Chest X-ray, PA view. Patient: 32 years old, sex M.
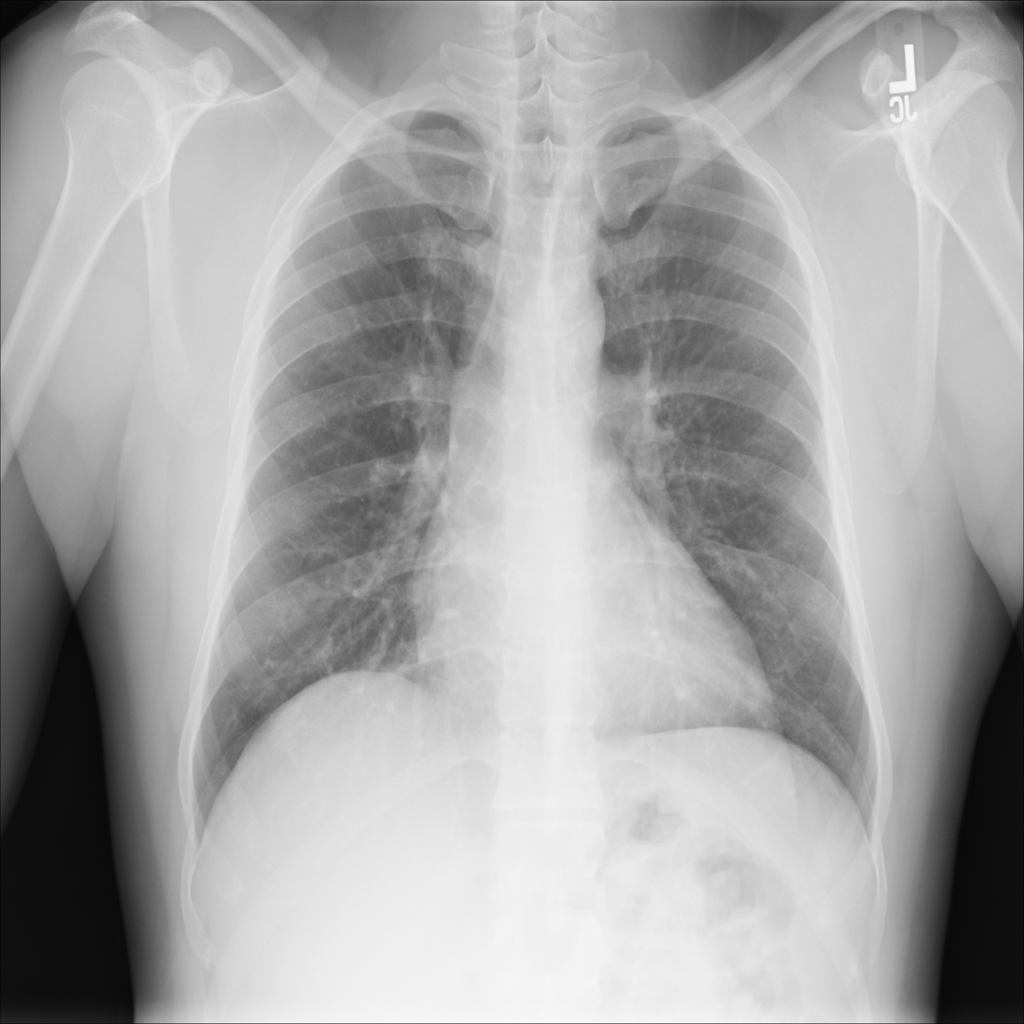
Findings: No Finding